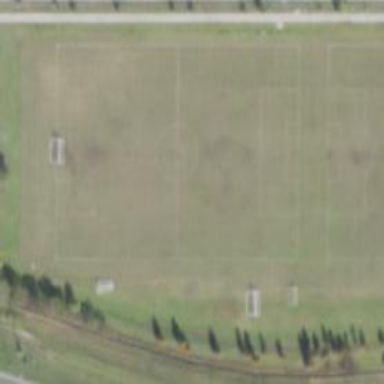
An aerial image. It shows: Soccer pitch for leisure land activities.